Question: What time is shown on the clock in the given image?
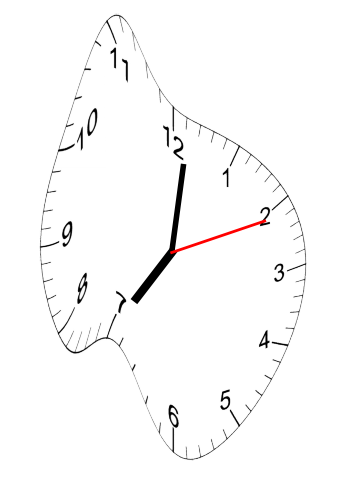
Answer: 07:01:11